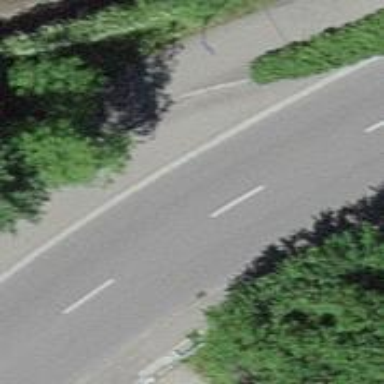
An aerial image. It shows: Secondary road with asphalt surface and dedicated cycle lane.